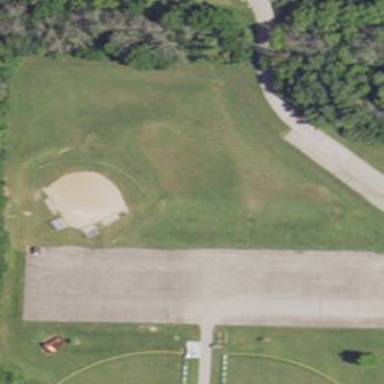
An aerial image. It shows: Baseball pitch for leisure land.